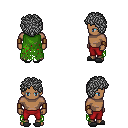
a pixel art fantasy rpg character, male body template, human, dark skin, green tattered cape, red pants, gray curly afro hairstyle, leather bracers, gray slippers, four views (front, back, left, right), 2x2 character sprite sheet, small pixel art, hard edges, no anti-aliasing